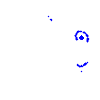
Particle: kaon